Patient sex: F
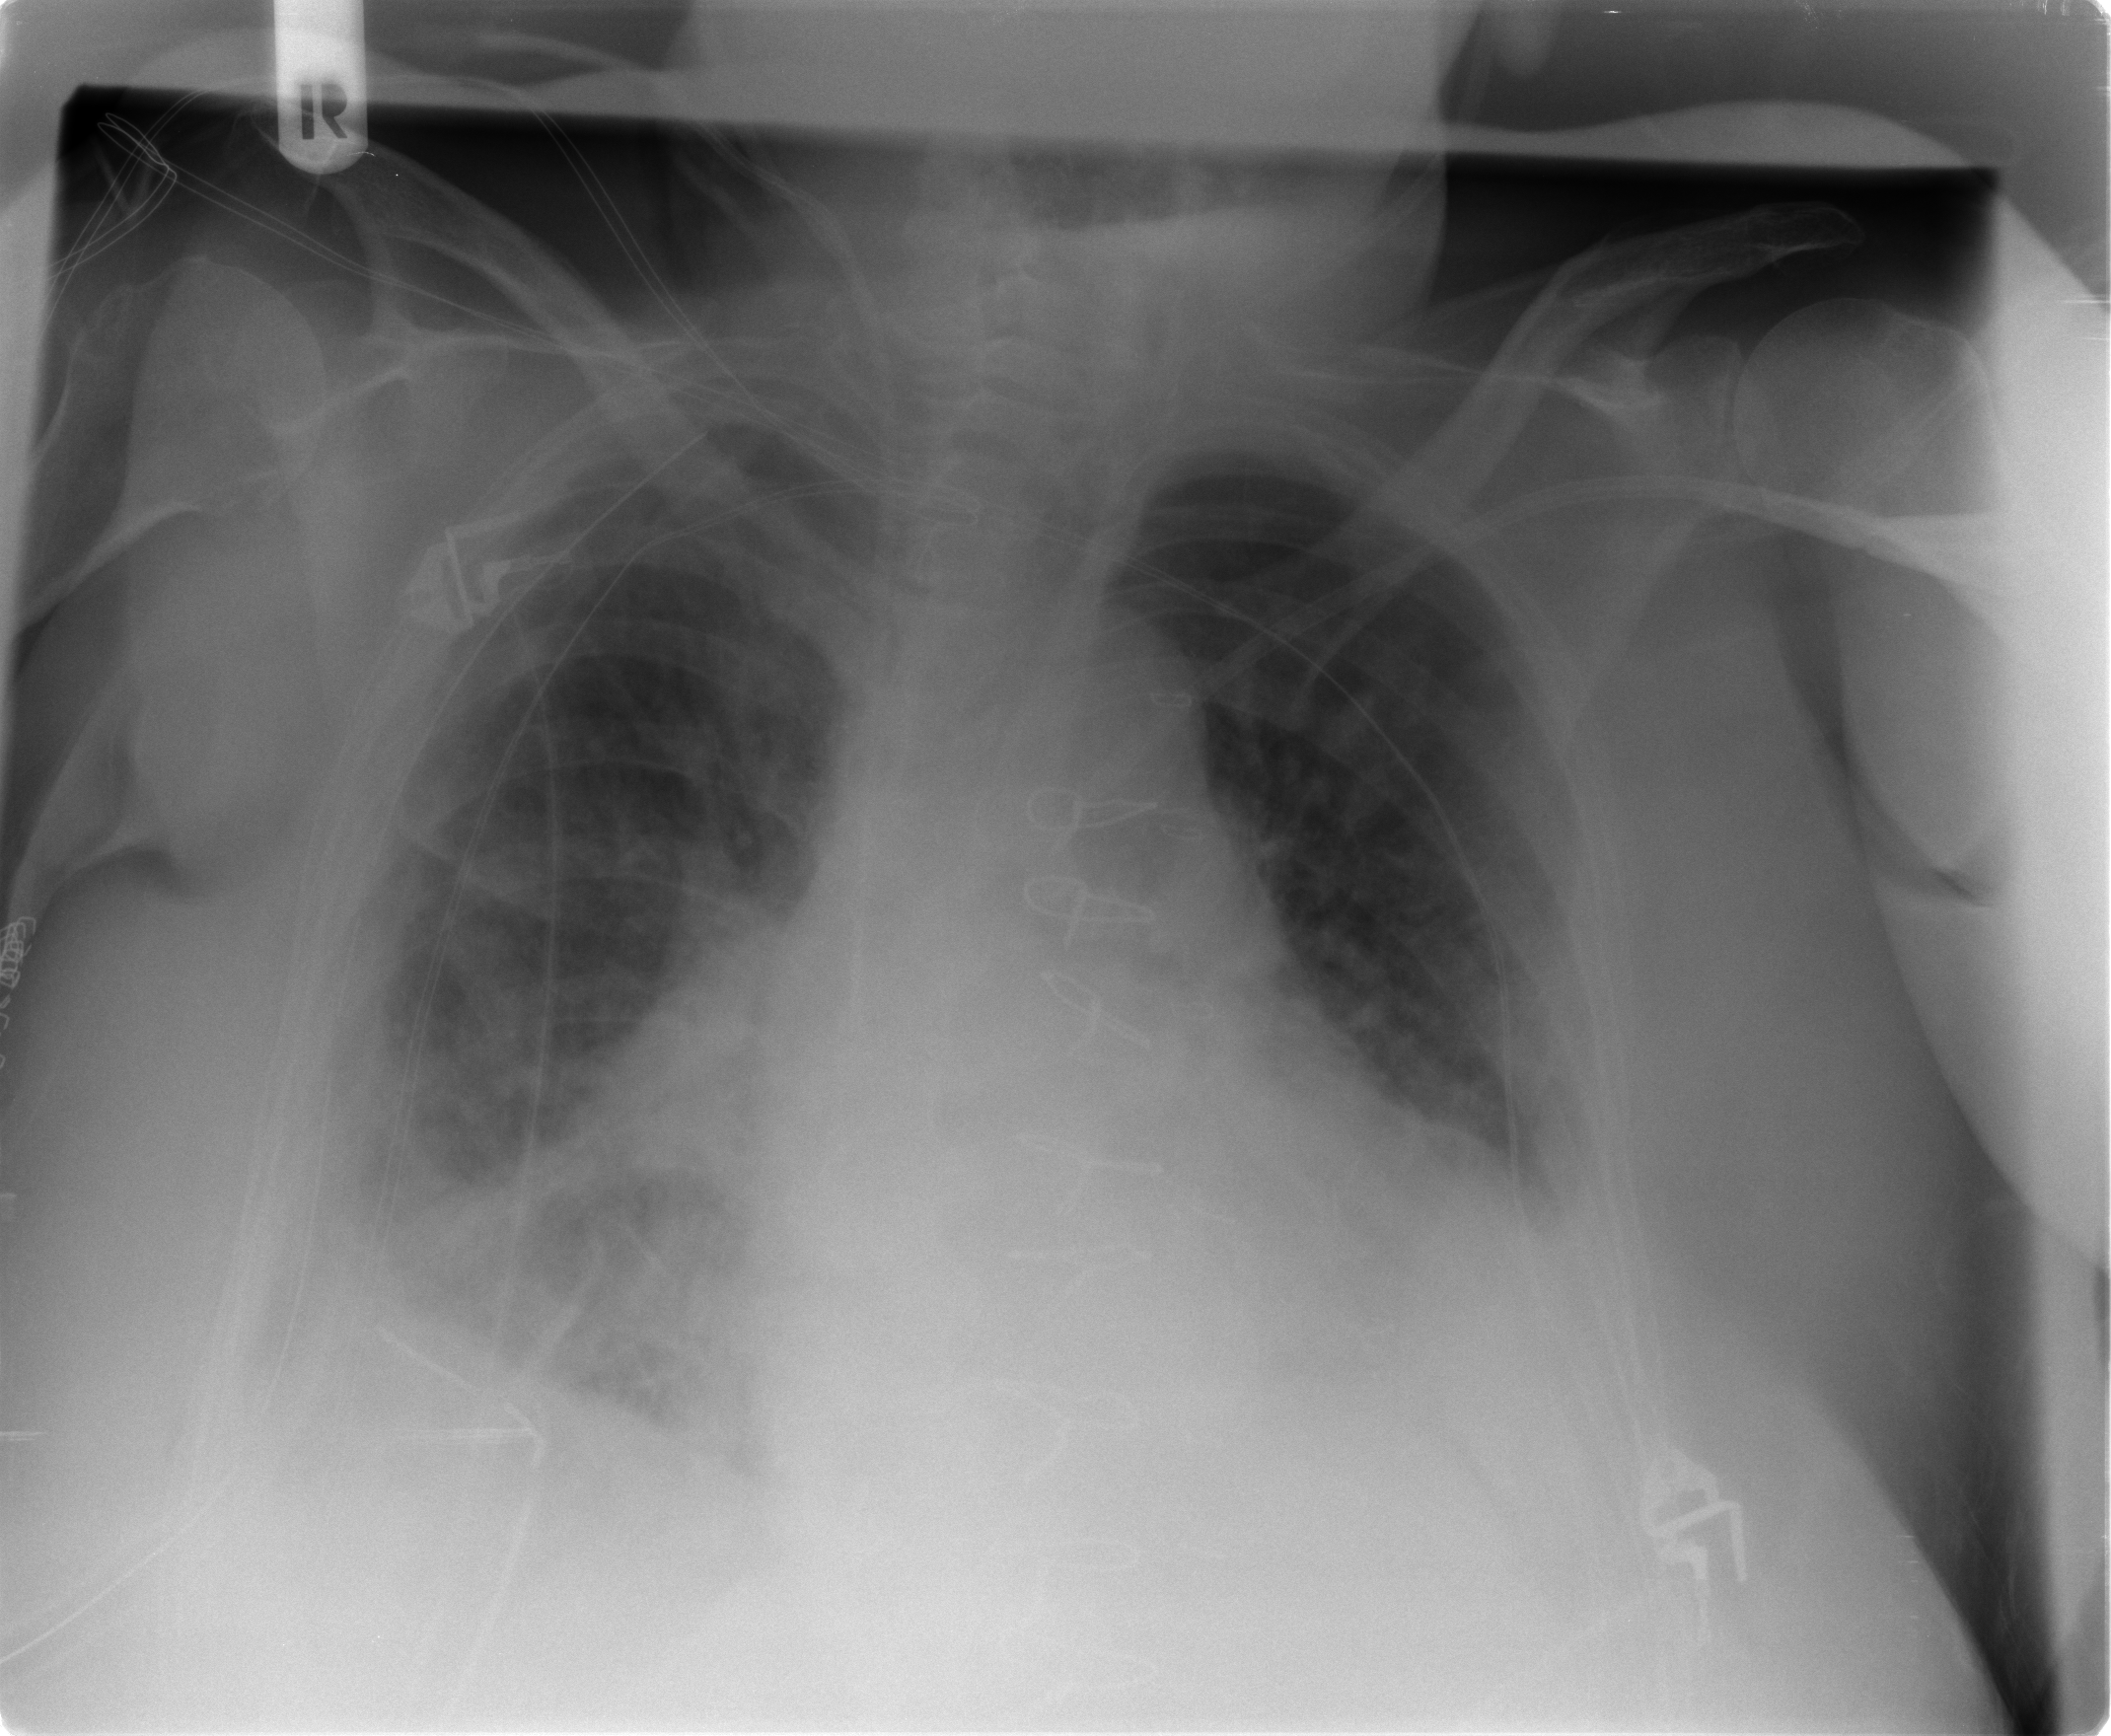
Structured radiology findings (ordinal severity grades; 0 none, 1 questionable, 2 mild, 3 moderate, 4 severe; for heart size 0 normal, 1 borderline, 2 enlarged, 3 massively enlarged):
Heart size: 2
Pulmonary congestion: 3
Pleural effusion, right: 3
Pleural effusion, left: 2
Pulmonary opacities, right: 3
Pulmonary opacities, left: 0
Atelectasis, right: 3
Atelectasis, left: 0